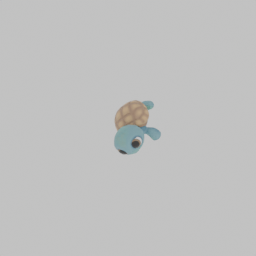
Label: animals